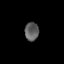
Tissue: lung
Cell type: Epithelial cells
Senescence score: 0.2176
Nuclear area (px): 254
Mean DAPI intensity: 92.705